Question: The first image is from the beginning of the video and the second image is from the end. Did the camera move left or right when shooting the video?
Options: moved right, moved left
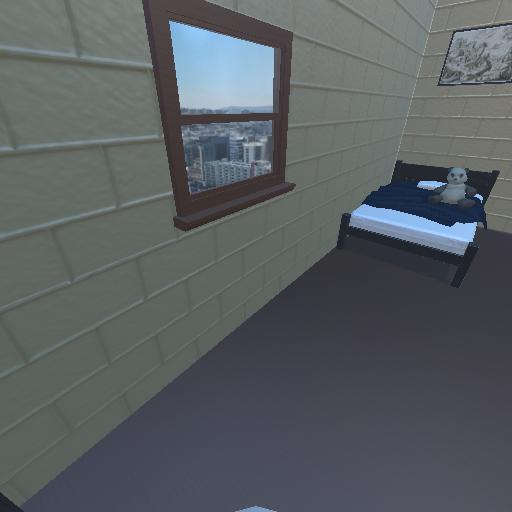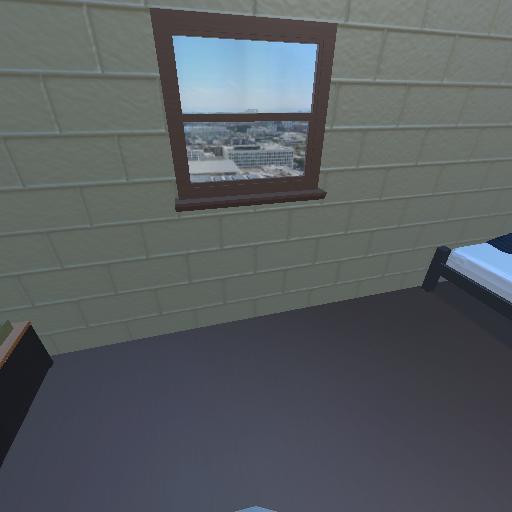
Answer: moved right